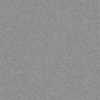
Label: dusty